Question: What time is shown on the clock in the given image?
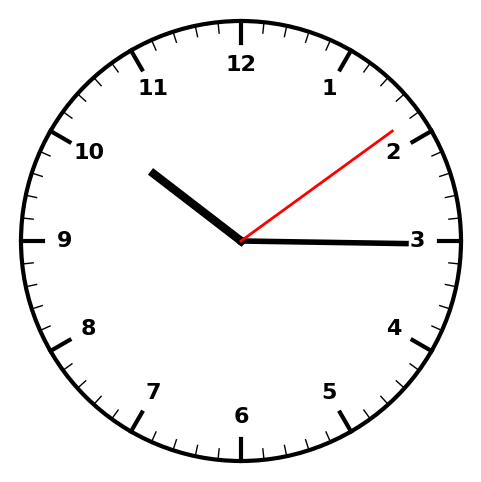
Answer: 10:15:09